Question: I want to implement this progress bar for my product selling

I have total number and selling product number. How can I implement this progress bar with this design ?
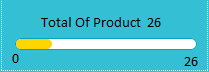
Answer: I use this code
'''
<ProgressBar
android:id="@+id/progressBarSell"
style="?android:attr/progressBarStyleHorizontal"
android:layout_width="80dp"
android:layout_height="10dp"
android:max="26"
android:progress="12" />
'''
# ---------------------------------------------
'''
progressBarSell.setProgress(Total - Remaining);
progressBarSell.setMax(Total);
'''
That's work fine